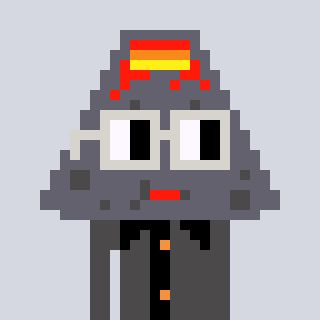
a pixel art character with square light gray glasses, a volcano-shaped head and a grayscale-colored body on a cool background